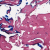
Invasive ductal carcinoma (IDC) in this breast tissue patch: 0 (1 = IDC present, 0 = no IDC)